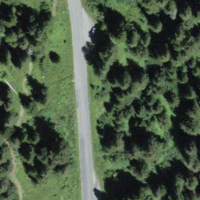
EUNIS habitat code: 43
Species observed at this site:
Angelica sylvestris
Astrantia major